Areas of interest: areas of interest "Dragon Grace Foods"
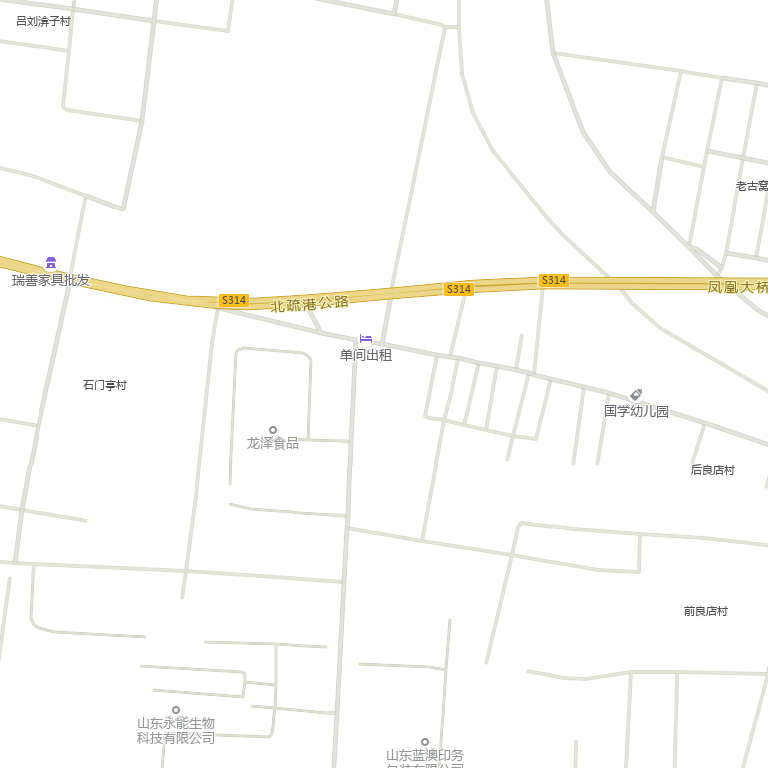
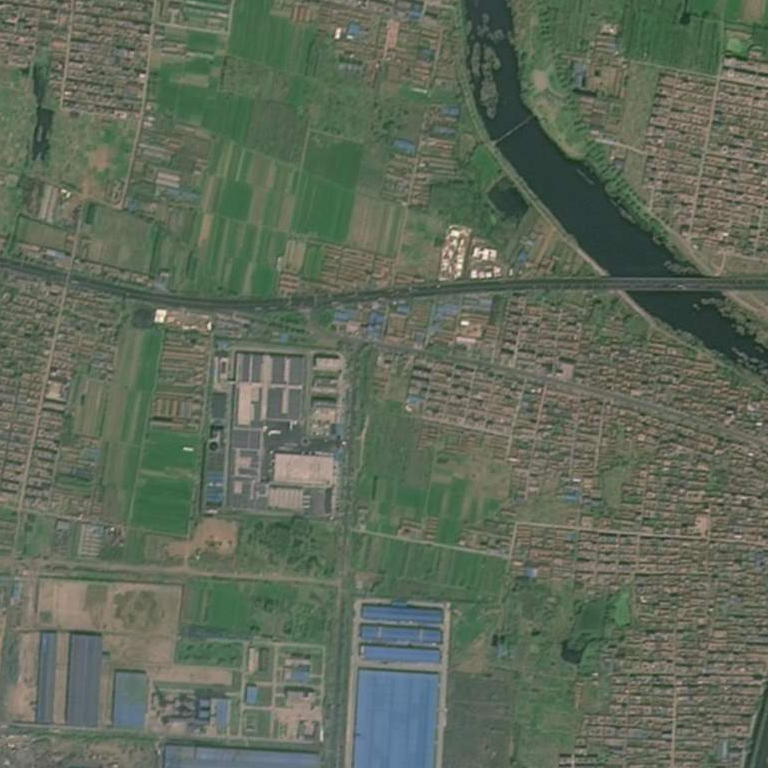